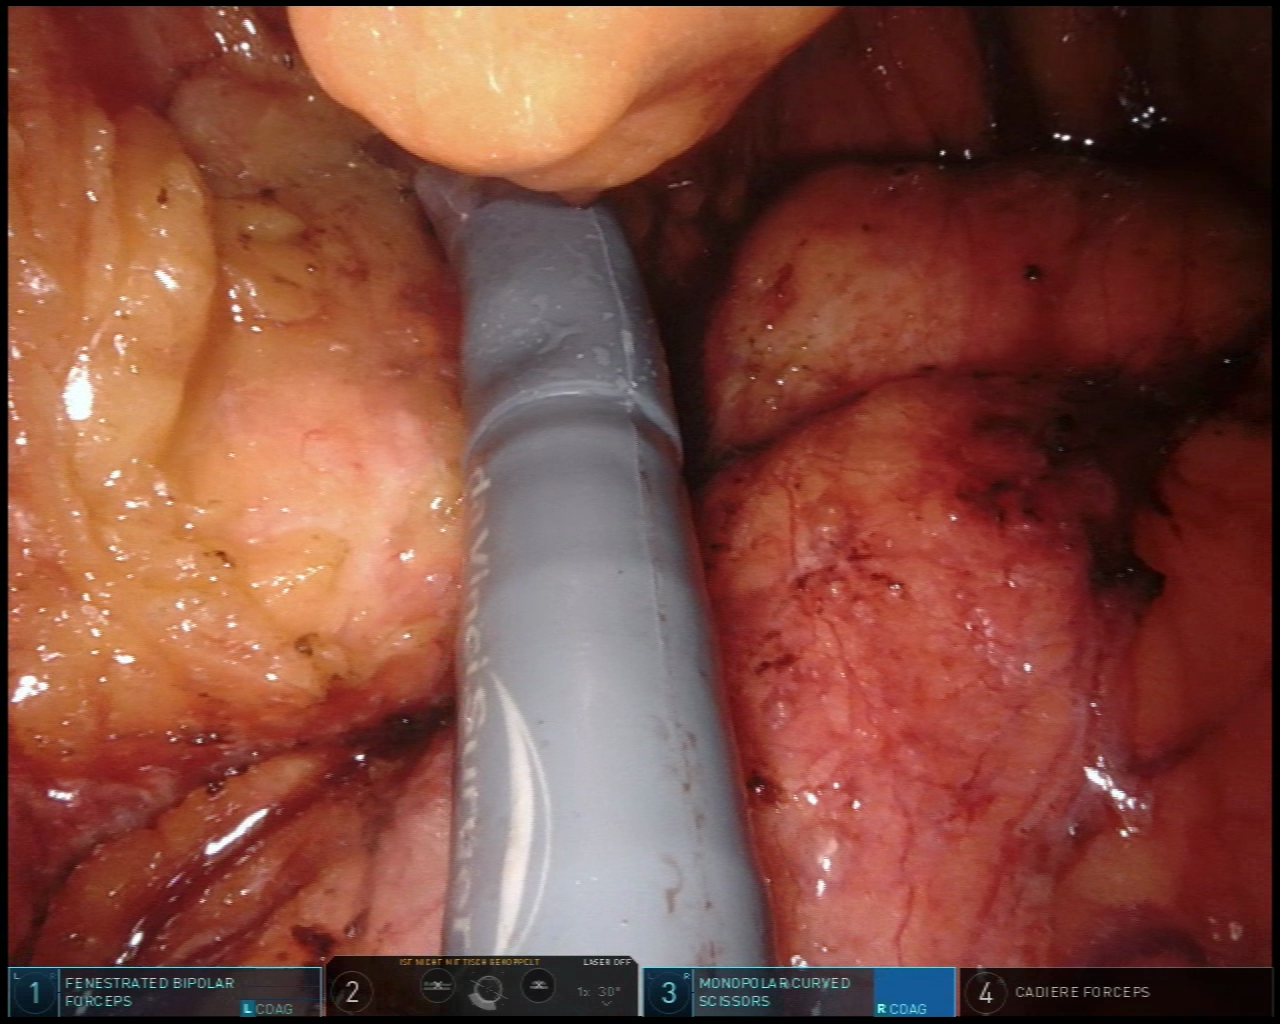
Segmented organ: pancreas
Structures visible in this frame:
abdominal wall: no
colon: no
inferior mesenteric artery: no
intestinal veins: no
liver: no
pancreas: yes
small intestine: no
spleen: no
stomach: no
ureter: no
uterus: no
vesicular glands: no